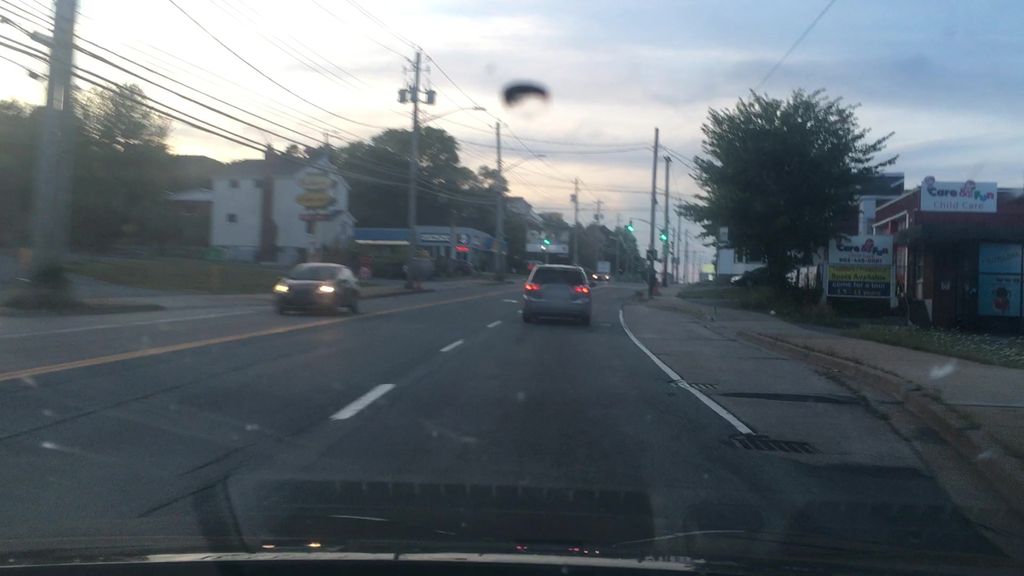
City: halifax